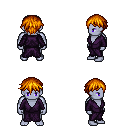
a pixel art fantasy rpg character, male body template, dark elf, purple skin, purple robe, magenta pants, dark blonde short bangs hairstyle, four views (front, back, left, right), 2x2 character sprite sheet, small pixel art, hard edges, no anti-aliasing